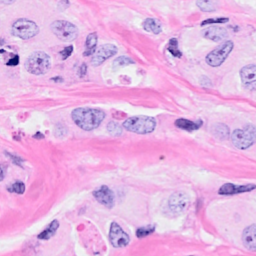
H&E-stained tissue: Breast